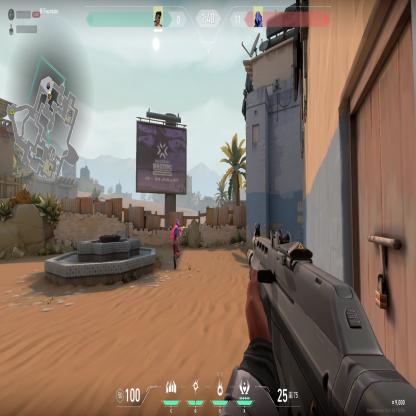
Label: enemy